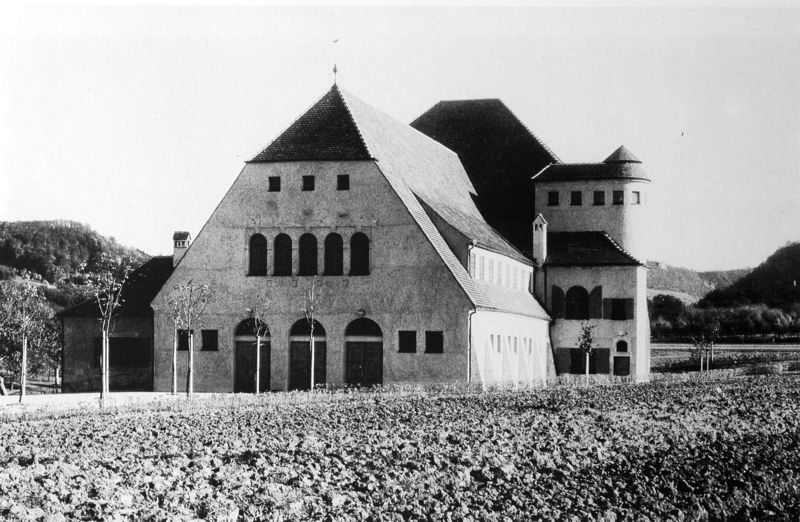
Titel: Pfullinger Hallen
Künstler: Theodor Fischer
Standort: Pfullingen
Institution: Pfullinger Hallen
Schlagwörter: baum, berg, dunkel, himmel, schatten, weiß, bäume, landschaft, see, teich, fenster, grau, hell, licht, schwarz, straße, tür, anlage, dach, gebäude, haus, park, weg, wiese, wand, architektur, stein, holland, erde, feld, horizont, hügel, natur, weite, busch, büsche, gebüsch, kirche, sonne, sträucher, drei, tal, wald, fensterläden, kamin, schornstein, turm, sitz, ansicht, bogen, fassade, türen, fahne, acker, russland, berge, giebel, hecke, bauernhof, hof, laden, foto, fotografie, photographie, bögen, eingang, eingänge, erker, fensterladen, scheune, kloster, kreuz, türmchen, dachfenster, schwarz-weiss, photo, tore, anwesen, gutshaus, walmdach, landhaus, rundbögen, romanik, bauernhaus, gehöft, herrenhaus, abtei, obstbaum, fotographie, öffnungen, satteldach, rundbau, bogenfenster, wetterhahn, architekturfotografie, s/w, schlösschen7, turmanbau, zisterzienser, hinmmel, getreidespeicher, junge bäume, altes haus, kirche haus villa schwarz-weiß